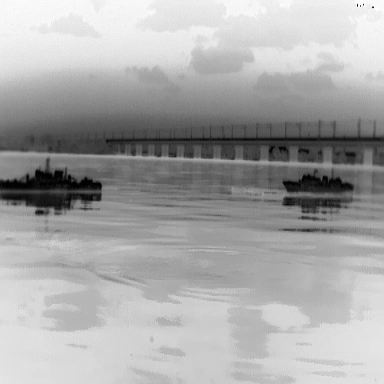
There are two warships in the infrared image.